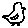
Label: bird